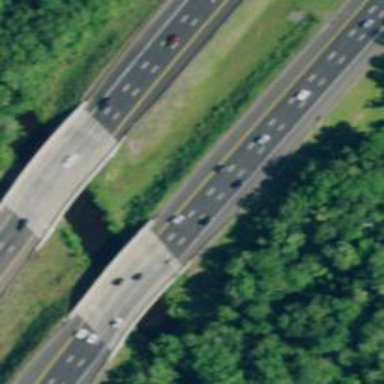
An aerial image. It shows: Urban freeway expressway bridge.